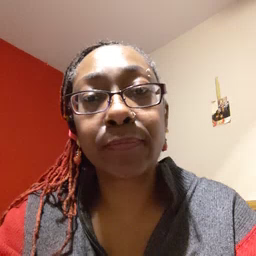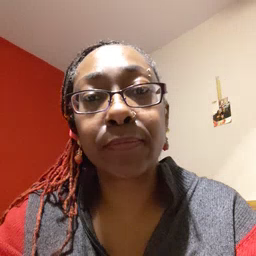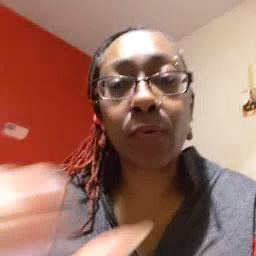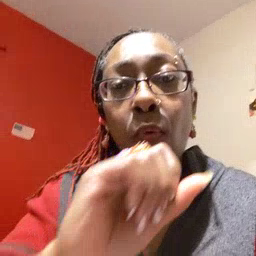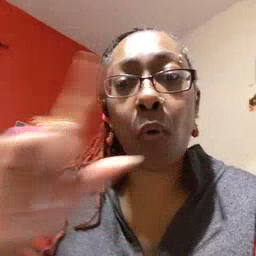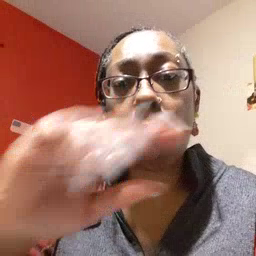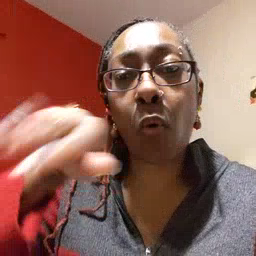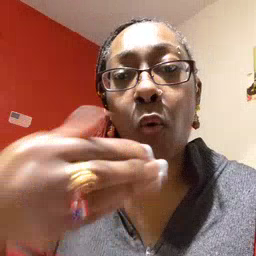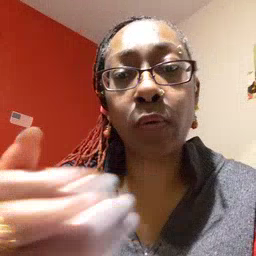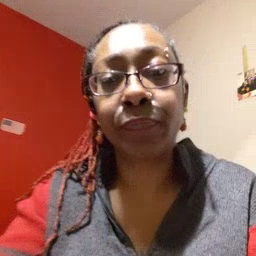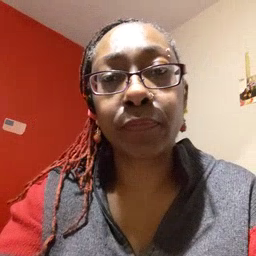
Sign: all